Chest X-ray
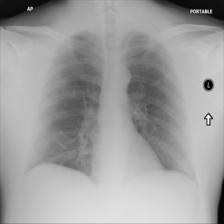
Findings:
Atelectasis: negative
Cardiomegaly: negative
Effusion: negative
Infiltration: negative
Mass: negative
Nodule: negative
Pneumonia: negative
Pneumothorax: negative
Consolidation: negative
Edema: negative
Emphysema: negative
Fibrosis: negative
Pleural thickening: negative
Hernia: negative